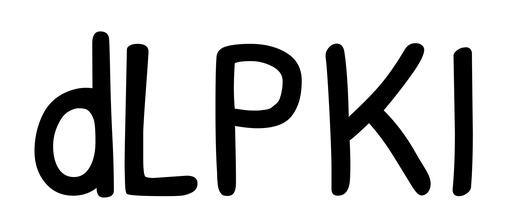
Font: PatrickHand-Regular